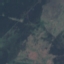
Land use / land cover: HerbaceousVegetation